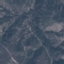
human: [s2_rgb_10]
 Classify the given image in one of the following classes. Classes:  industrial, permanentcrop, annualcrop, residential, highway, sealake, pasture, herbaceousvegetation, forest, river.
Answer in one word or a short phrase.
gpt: HerbaceousVegetation